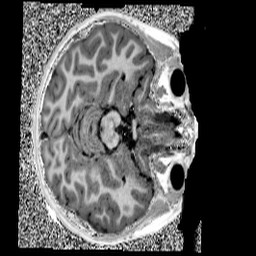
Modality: UNIT1
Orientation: axial
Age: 9
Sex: female
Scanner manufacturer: siemens
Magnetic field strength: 3 T
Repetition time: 4 s
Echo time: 0.00299 s